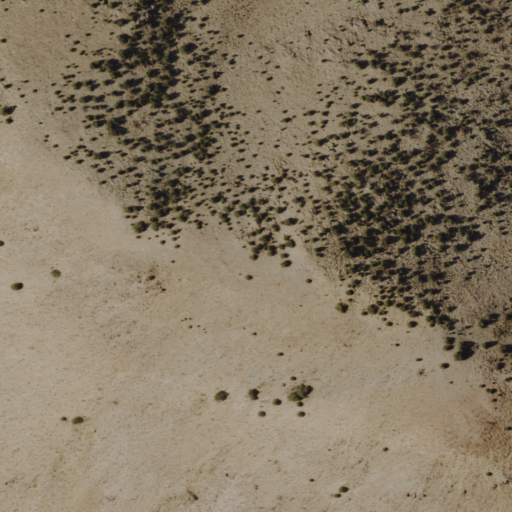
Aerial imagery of mountain in Nevada named Pinyon Hill containing shrub and evergreen forest